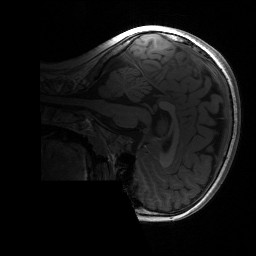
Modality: T1w
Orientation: sagittal
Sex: male
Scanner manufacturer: siemens
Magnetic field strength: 3 T
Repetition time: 1.9 s
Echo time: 0.00243 s